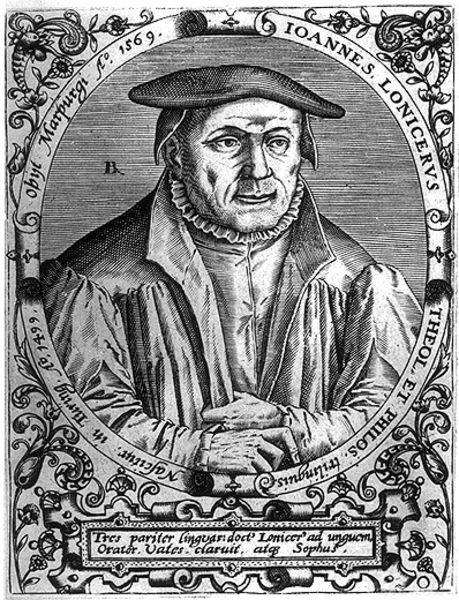
Titel: Bildnis des Johann Lonicer
Künstler: Matthaeus (d.Ä.) Becker
Institution: (Seriendruck)
Schlagwörter: hand, mann, umhang, blume, blumen, finger, hut, mund, nase, schwarz, stirn, weiss, zeichnung, blick, muster, ornament, alt, hemd, kappe, mütze, augen, falten, gesicht, johannes, kragen, rahmen, bildnis, halskrause, hände, portrait, porträt, haare, mantel, pflanze, pflanzen, ohren, oval, rund, ranken, kopfbedeckung, holzschnitt, schrift, wangen, papier, grafik, linien, inschrift, floral, ornamente, verzierung, name, philosoph, medaillon, druck, schwarzweiss, stich, text, buchstabe, beschriftung, krause, gesciht, litographie, barett, luther, ornamentik, kupferstich, latein, lateinisch, umschrift, marburg, seriendruck, florales muster, theologe, lächelt, schuabe, ioannes, johannes lonizerus, joannes, afel, val, nschrift, 1569, magellan, lonicerus, 1499, b., tras, floralornament